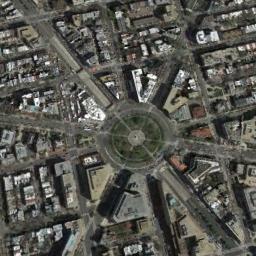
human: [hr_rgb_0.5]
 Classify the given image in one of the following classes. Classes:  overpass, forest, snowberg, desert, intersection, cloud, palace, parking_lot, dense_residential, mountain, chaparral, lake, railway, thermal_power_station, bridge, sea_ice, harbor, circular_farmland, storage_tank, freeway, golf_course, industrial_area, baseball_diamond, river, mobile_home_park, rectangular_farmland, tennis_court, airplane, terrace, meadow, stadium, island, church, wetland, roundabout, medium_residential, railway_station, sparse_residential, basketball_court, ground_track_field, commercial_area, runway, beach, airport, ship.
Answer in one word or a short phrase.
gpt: roundabout